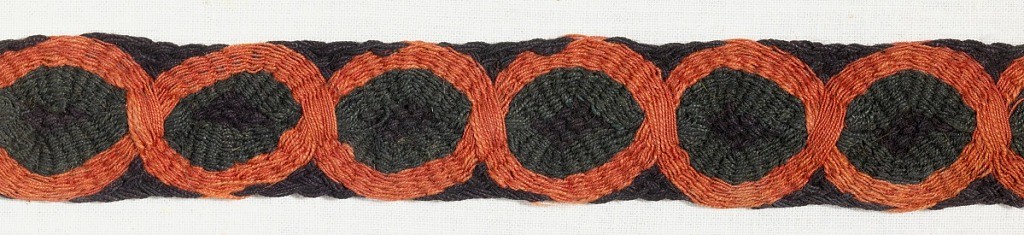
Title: Band
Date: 300–100 BC
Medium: wool Technique: plaited (oblique interlacing)
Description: Plaited band in dark red with dark green center on a black ground.